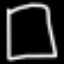
Label: square